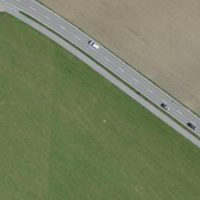
EUNIS habitat code: 57
Species observed at this site:
Corvus frugilegus